Question: Count the number of objects in the diagram.
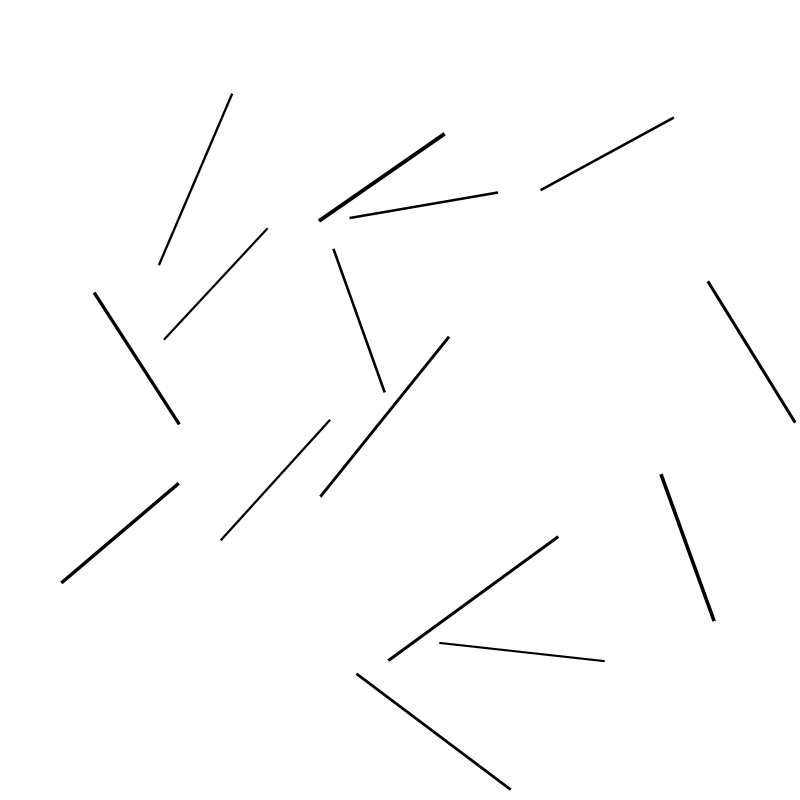
Answer: 15